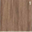
Piece: xx